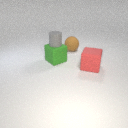
large red rubber cube in front of large brown rubber sphere